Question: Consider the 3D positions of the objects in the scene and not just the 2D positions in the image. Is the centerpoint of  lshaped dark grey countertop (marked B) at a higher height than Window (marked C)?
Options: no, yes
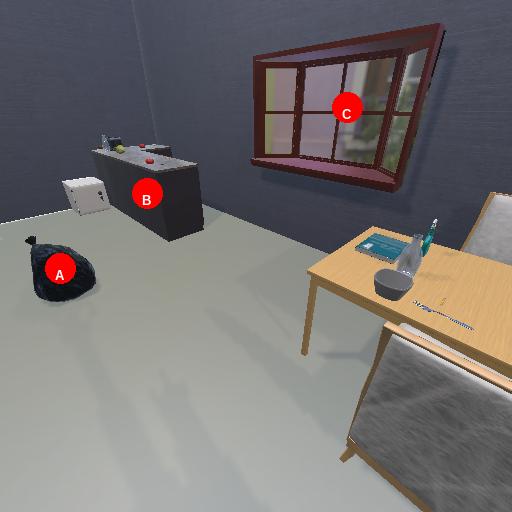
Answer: no